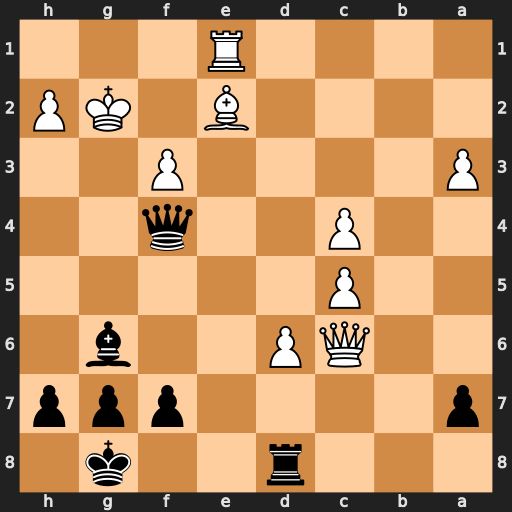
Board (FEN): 3r2k1/p4ppp/2QP2b1/2P5/2P2q2/P4P2/4B1KP/4R3
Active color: b
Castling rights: -
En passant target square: -
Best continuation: Qg5+ Kh1 Qd2 Rg1 Qxe2